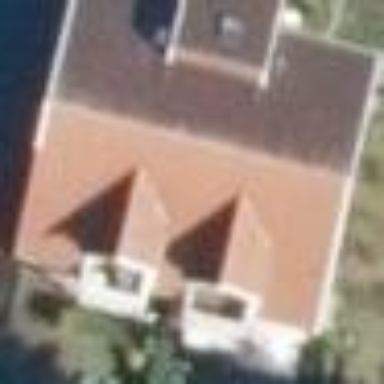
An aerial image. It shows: Gabled roof on residential building.